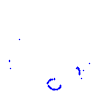
Particle: proton